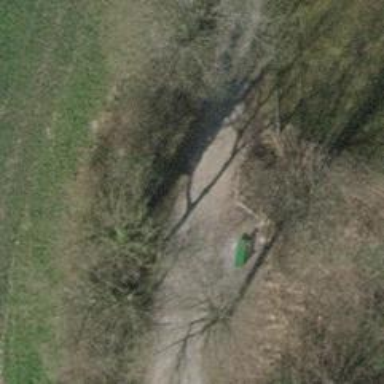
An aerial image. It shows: Bench.